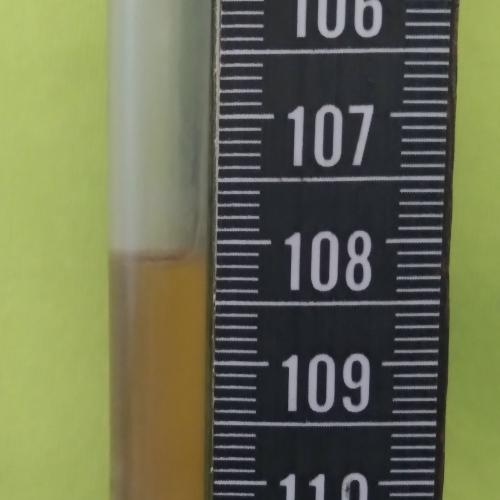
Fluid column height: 108.1 cm